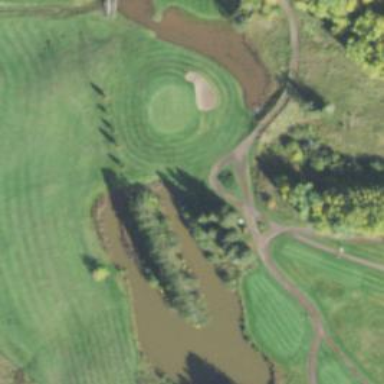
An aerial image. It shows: Path for both road and golf.